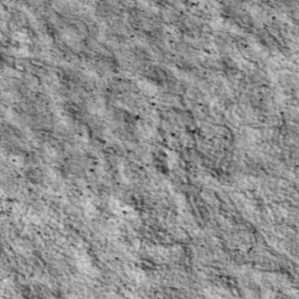
Label: non_frost